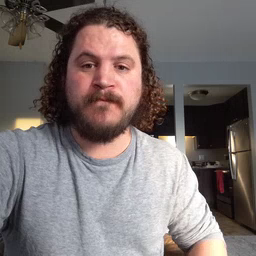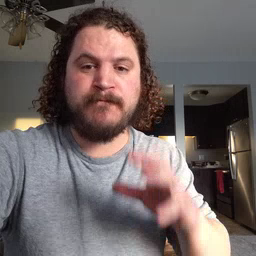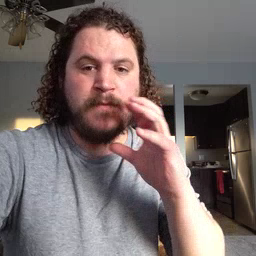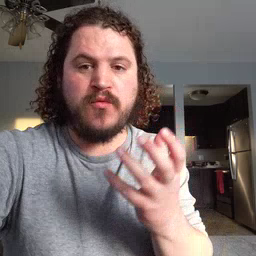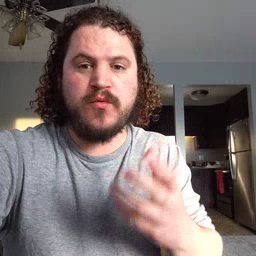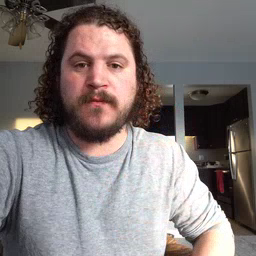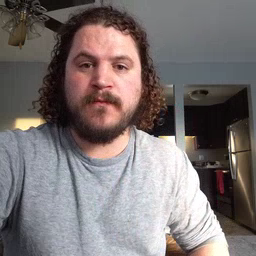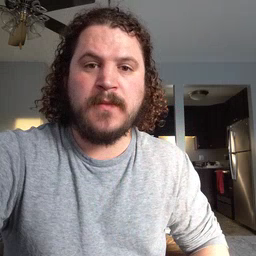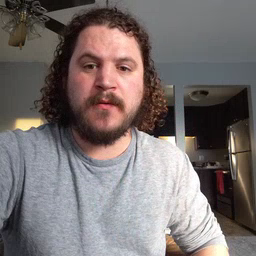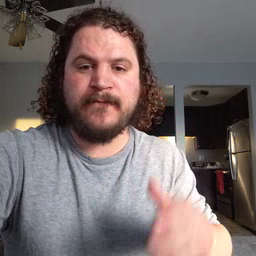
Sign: balloon